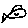
Label: fish